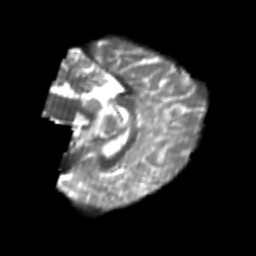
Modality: T2w
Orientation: sagittal
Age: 22
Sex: female
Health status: healthy
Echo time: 0.074 s